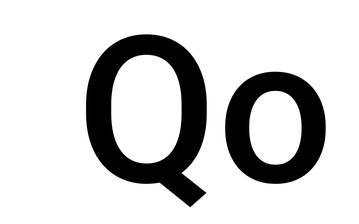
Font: Roboto_Medium